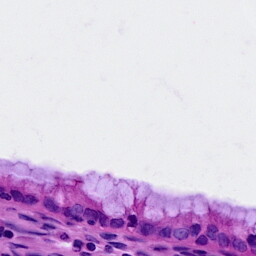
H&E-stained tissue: Cervix